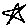
Label: star